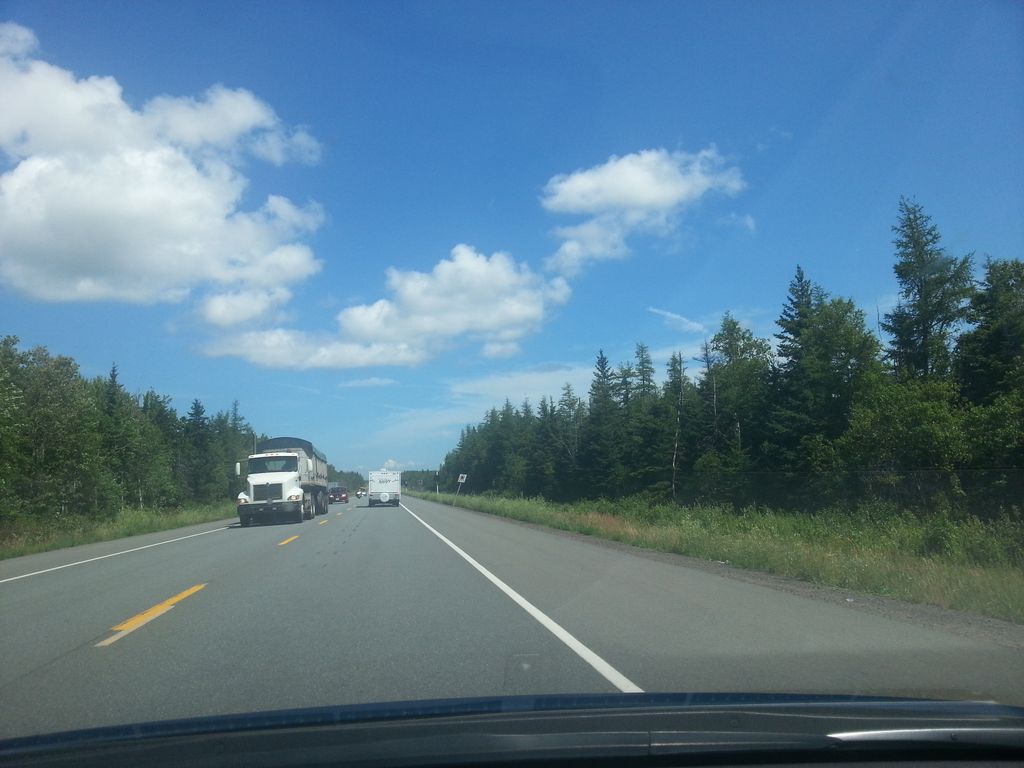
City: charlottetown